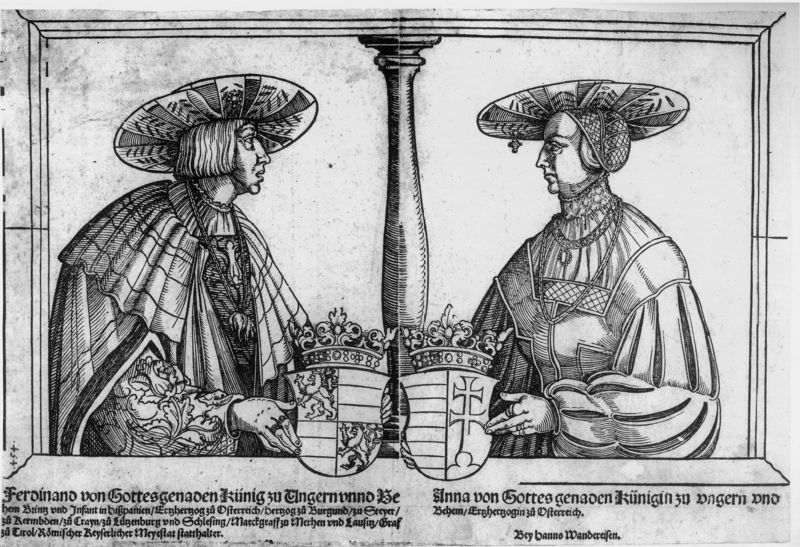
Titel: Doppelbildnis von Ferdinand, dem König von Ungarn und Böhmen, und Anna, der Königin von Ungarn und Böhmen
Künstler: Erhard Schön
Institution: (Seriendruck)
Schlagwörter: hand, mann, umhang, weiß, blumen, frau, grau, haar, hut, hüte, kleid, männer, profil, schmuck, schwarz, säule, herren, muster, mütze, profile, falten, kleidung, kragen, rahmen, ärmel, bildnis, hände, portrait, porträt, gewand, haare, mantel, gewänder, paar, krone, holzschnitt, schrift, kette, grafik, graphik, kaiser, könig, symmetrie, trennung, floral, streifen, deutsch, krempe, halskette, kreuz, druck, radierung, stich, schwarzweiß, text, ketten, mäntel, stehkragen, herrscher, brokat, ferdinand, wappen, ehepaar, löwen, anhänger, königin, löwe, fürstin, kupferstich, netz, anna, kronen, regierung, stifter, ungarn, krempen, doppelkreuz, kopfnetz, lothringen, kettte, +hut, hoheitsherren, appenzell, schrifz